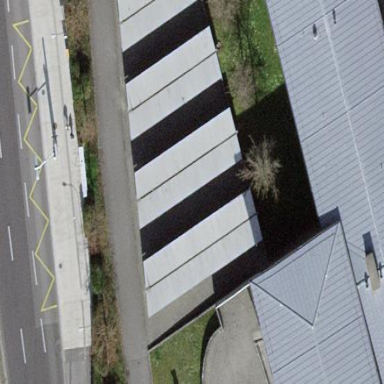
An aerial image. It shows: View of roof of building.